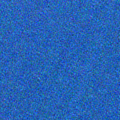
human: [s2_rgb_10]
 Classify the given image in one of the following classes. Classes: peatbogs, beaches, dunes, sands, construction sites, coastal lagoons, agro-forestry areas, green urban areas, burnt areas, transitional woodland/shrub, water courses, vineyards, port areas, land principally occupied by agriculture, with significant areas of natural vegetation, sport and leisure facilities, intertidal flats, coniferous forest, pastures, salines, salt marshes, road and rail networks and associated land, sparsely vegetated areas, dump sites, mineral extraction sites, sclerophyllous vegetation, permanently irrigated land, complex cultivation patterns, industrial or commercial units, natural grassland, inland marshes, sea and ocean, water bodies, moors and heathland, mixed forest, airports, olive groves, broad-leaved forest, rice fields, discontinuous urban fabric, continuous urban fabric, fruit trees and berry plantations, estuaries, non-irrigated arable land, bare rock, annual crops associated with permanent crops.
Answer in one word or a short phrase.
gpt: sea and ocean